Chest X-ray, PA view. Patient: 62 years old, sex F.
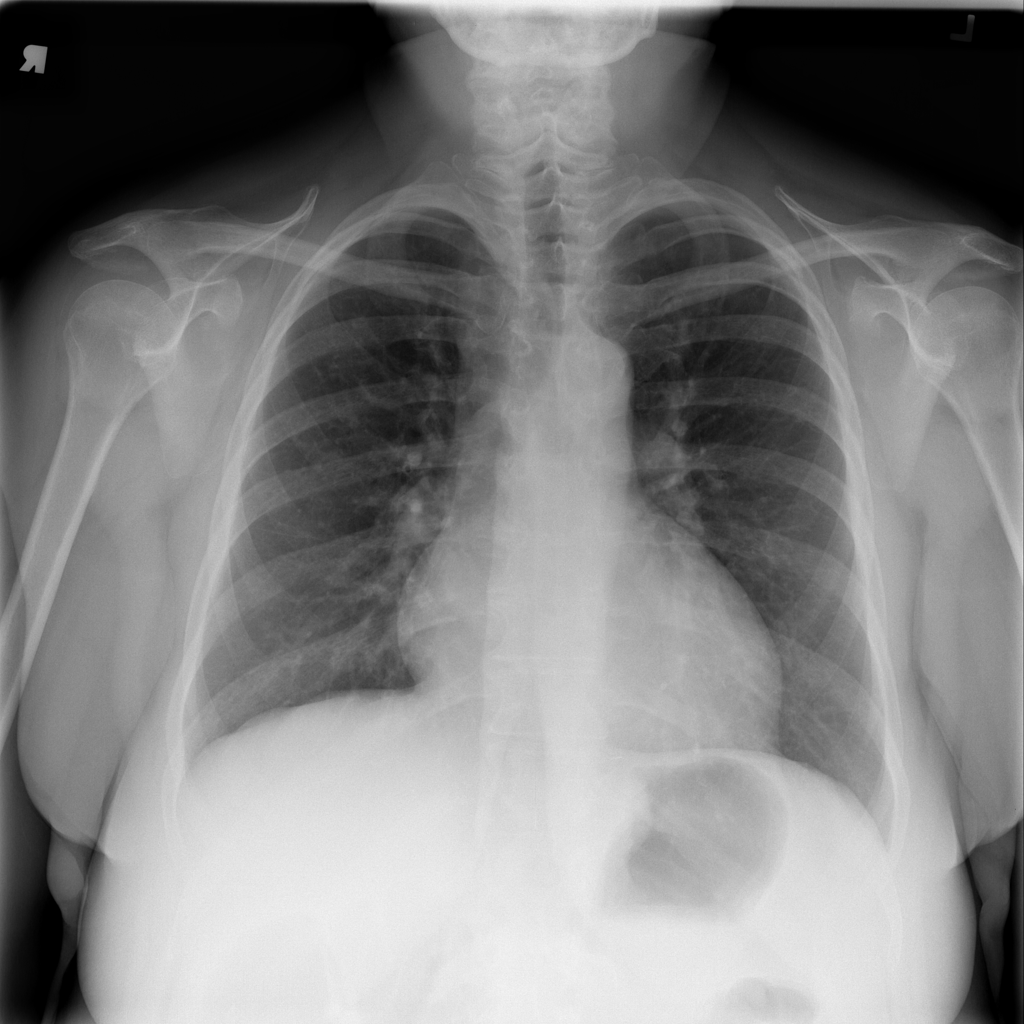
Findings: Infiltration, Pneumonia